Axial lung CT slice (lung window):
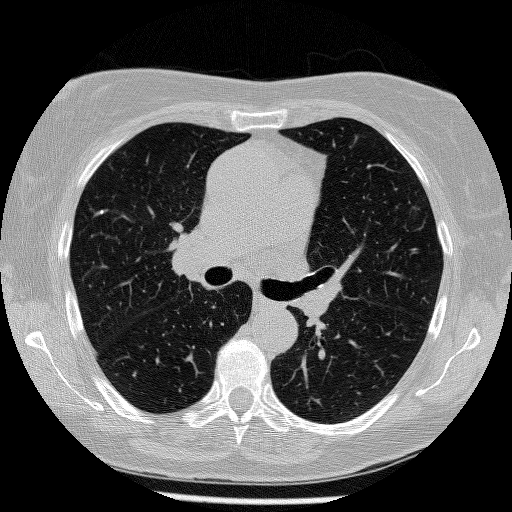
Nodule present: no